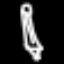
Label: pencil